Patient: sex F, age 68
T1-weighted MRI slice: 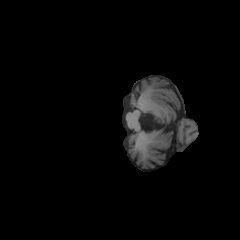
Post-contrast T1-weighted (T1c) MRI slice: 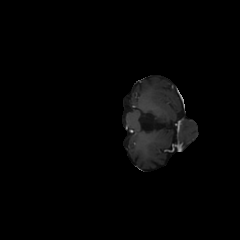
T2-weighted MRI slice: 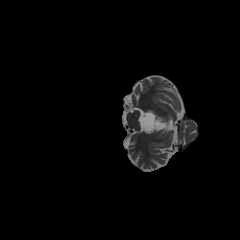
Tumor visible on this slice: no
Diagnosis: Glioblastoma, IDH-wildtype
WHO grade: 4